Question: I'm currently trying to get an ANN to play a video game and and I was hoping to get some help from the wonderful community here.
I've settled on Diablo 2. Game play is thus in real-time and from an isometric viewpoint, with the player controlling a single avatar whom the camera is centered on.
To make things concrete, the task is to get your character x experience points without having its health drop to 0, where experience point are gained through killing monsters. Here is an example of the gameplay:

Now, since I want the net to operate based solely on the information it gets from the pixels on the screen, it must learn a very rich representation in order to play efficiently, since this would presumably require it to know (implicitly at least) how divide the game world up into objects and how to interact with them.
And all of this information must be taught to the net somehow. I can't for the life of me think of how to train this thing. My only idea is have a separate program visually extract something innately good/bad in the game (e.g. health, gold, experience) from the screen, and then use that stat in a reinforcement learning procedure. I think that will be of the answer, but I don't think it'll be enough; there are just too many levels of abstraction from raw visual input to goal-oriented behavior for such limited feedback to train a net within my lifetime.
So, my question: what other ways can you think of to train a net to do at least some part of this task? preferably without making thousands of labeled examples.
Just for a little more direction: I'm looking for some other sources of reinforcement learning and/or any unsupervised methods for extracting useful information in this setting. Or a supervised algorithm if you can think of a way of getting labeled data out of a game world without having to manually label it.
Strangely, I'm still working on this and seem to be making progress. The biggest secret to getting a ANN controller to work is to use the most advanced ANN architectures appropriate to the task. Hence I've been using a <URL>.
Just remembered I asked this question back-in-the-day, and thought I should mention that this is no longer a crazy idea. Since my last update, DeepMind published their nature <URL>
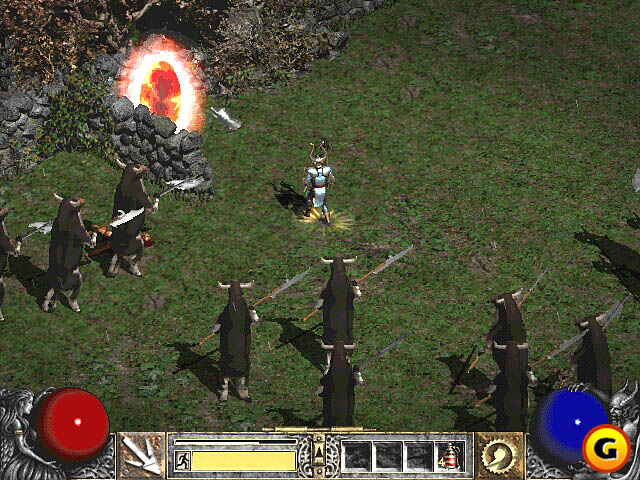
Answer: I can see that you are worried about how to train the ANN, but that you might not be aware of. Object/character recognition on computer games through it's a highly challenging task (not say for FPS and RPG games). I don't doubt of your skills and I'm also not saying it can't be done, but you can easily spend 10x more time working on recognizing stuff than implementing the ANN itself (assuming you already have experience with techniques).
I think your idea is very also very . At this point you might want to reconsider it. I sense that this project is something you are planning for the university, so if the focus of the work is really ANN you should probably pick another game, something more simple.
I remember that someone else came looking for tips on a <URL> not too long ago. It's worth checking it out.
On the other hand, there might be better/easier approaches for identifying objects in-game if you're accepting suggestions. But first, let's call this project for what you want it to be: a .
for implementing bots to find relevant information, such as the location of the character on the screen and it's health. Reading computer memory is trivial, but figuring out exactly where in memory to look for is not. Memory scanners like <URL> can be very helpful for this.
, which works under the game, involves manipulating rendering information. All objects of the game must be rendered to the screen. This means that the locations of all 3D objects will eventually be sent to the video card for processing. Be ready for some serious debugging.
In this answer I briefly described 2 methods to accomplish what you want through image processing. If you are interested in them you can find more about them on <URL>, an excellent book on the subject.